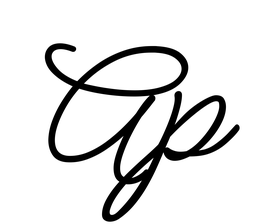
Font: MeowScript-Regular